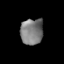
Tissue: prostate
Cell type: T cells
Senescence score: 0.8856
Nuclear area (px): 570
Mean DAPI intensity: 126.042